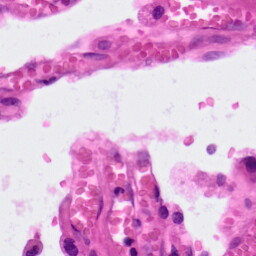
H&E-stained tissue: Lung